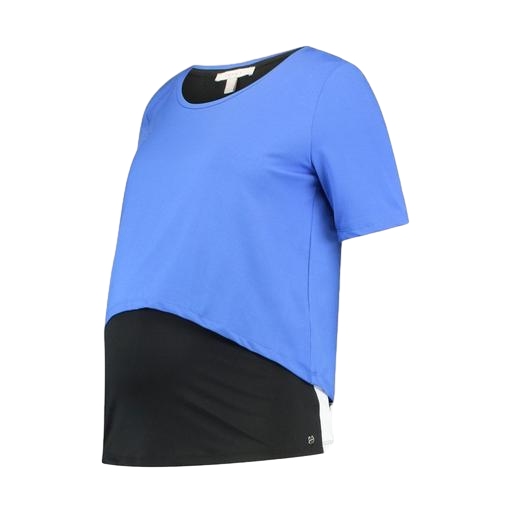
blue maternity/nursing top, blue colour block t-shirt, double layer t-shirt, white background